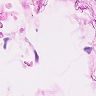
Metastatic tissue present: no